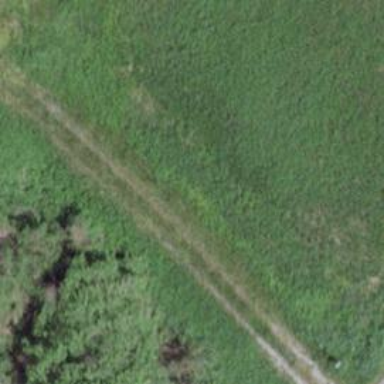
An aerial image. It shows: Gravel track with tracktype classified as grade5.